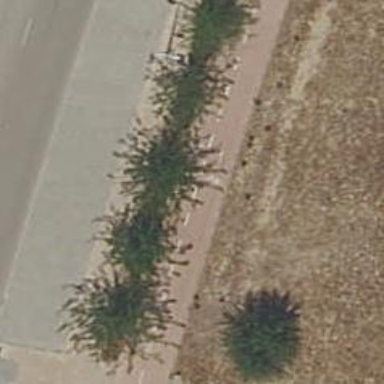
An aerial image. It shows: Cycleway.